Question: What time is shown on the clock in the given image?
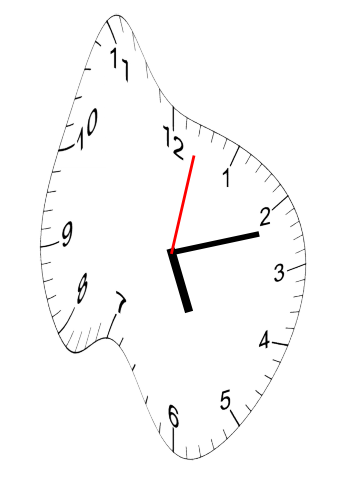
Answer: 05:12:02